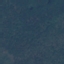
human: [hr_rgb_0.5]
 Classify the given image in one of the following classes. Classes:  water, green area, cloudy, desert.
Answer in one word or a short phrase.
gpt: green area